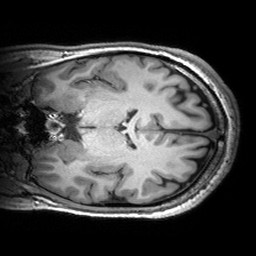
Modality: T1w
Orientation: coronal
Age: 26
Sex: male
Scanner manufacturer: siemens
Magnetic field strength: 3 T
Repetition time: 2.53 s
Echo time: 0.00299 s